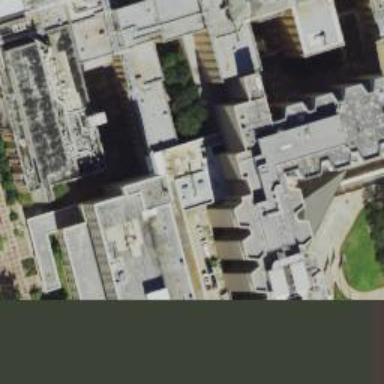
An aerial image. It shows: Hospital.